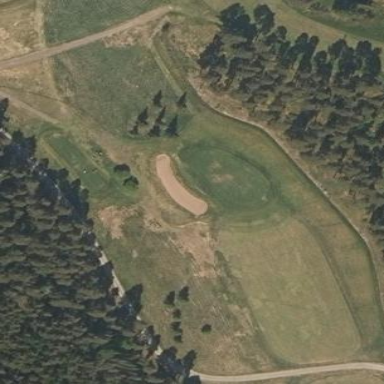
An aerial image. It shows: Well-maintained grass fairway on golf course.